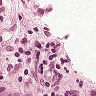
Metastatic tissue present: yes